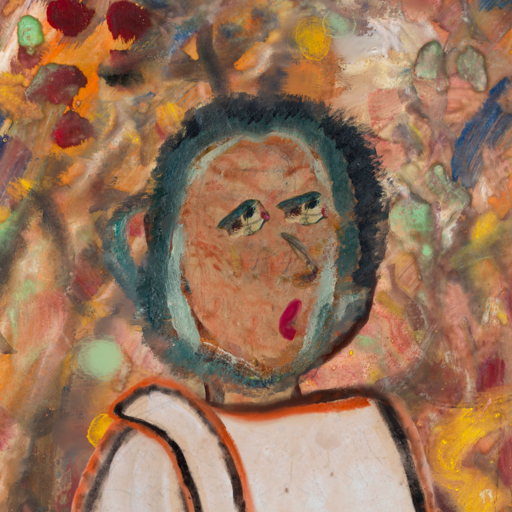
Background: Mother_And_Son_Mother, Head And Neck Side: Orphan, Face Side: Pipe, Bust: Roy_Bahadur, Hair Side: Boggyland, Head Accessory: Blank, Second Necklace: Blank, Necklace: Blank, Baby: Blank